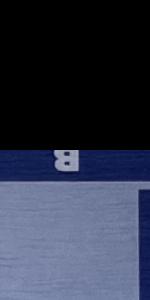
Label: Empty